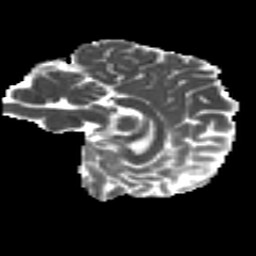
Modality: MD
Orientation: sagittal
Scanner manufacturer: siemens
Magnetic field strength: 3 T
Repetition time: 4.16 s
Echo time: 0.0806 s